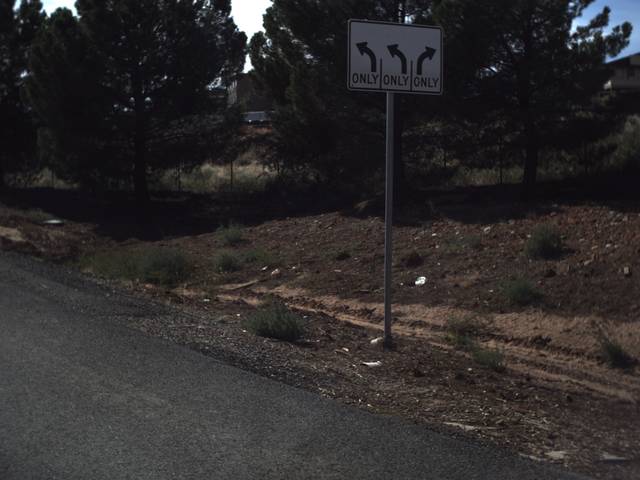
Region: United States
Coordinates: 37.111, -113.559